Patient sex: M
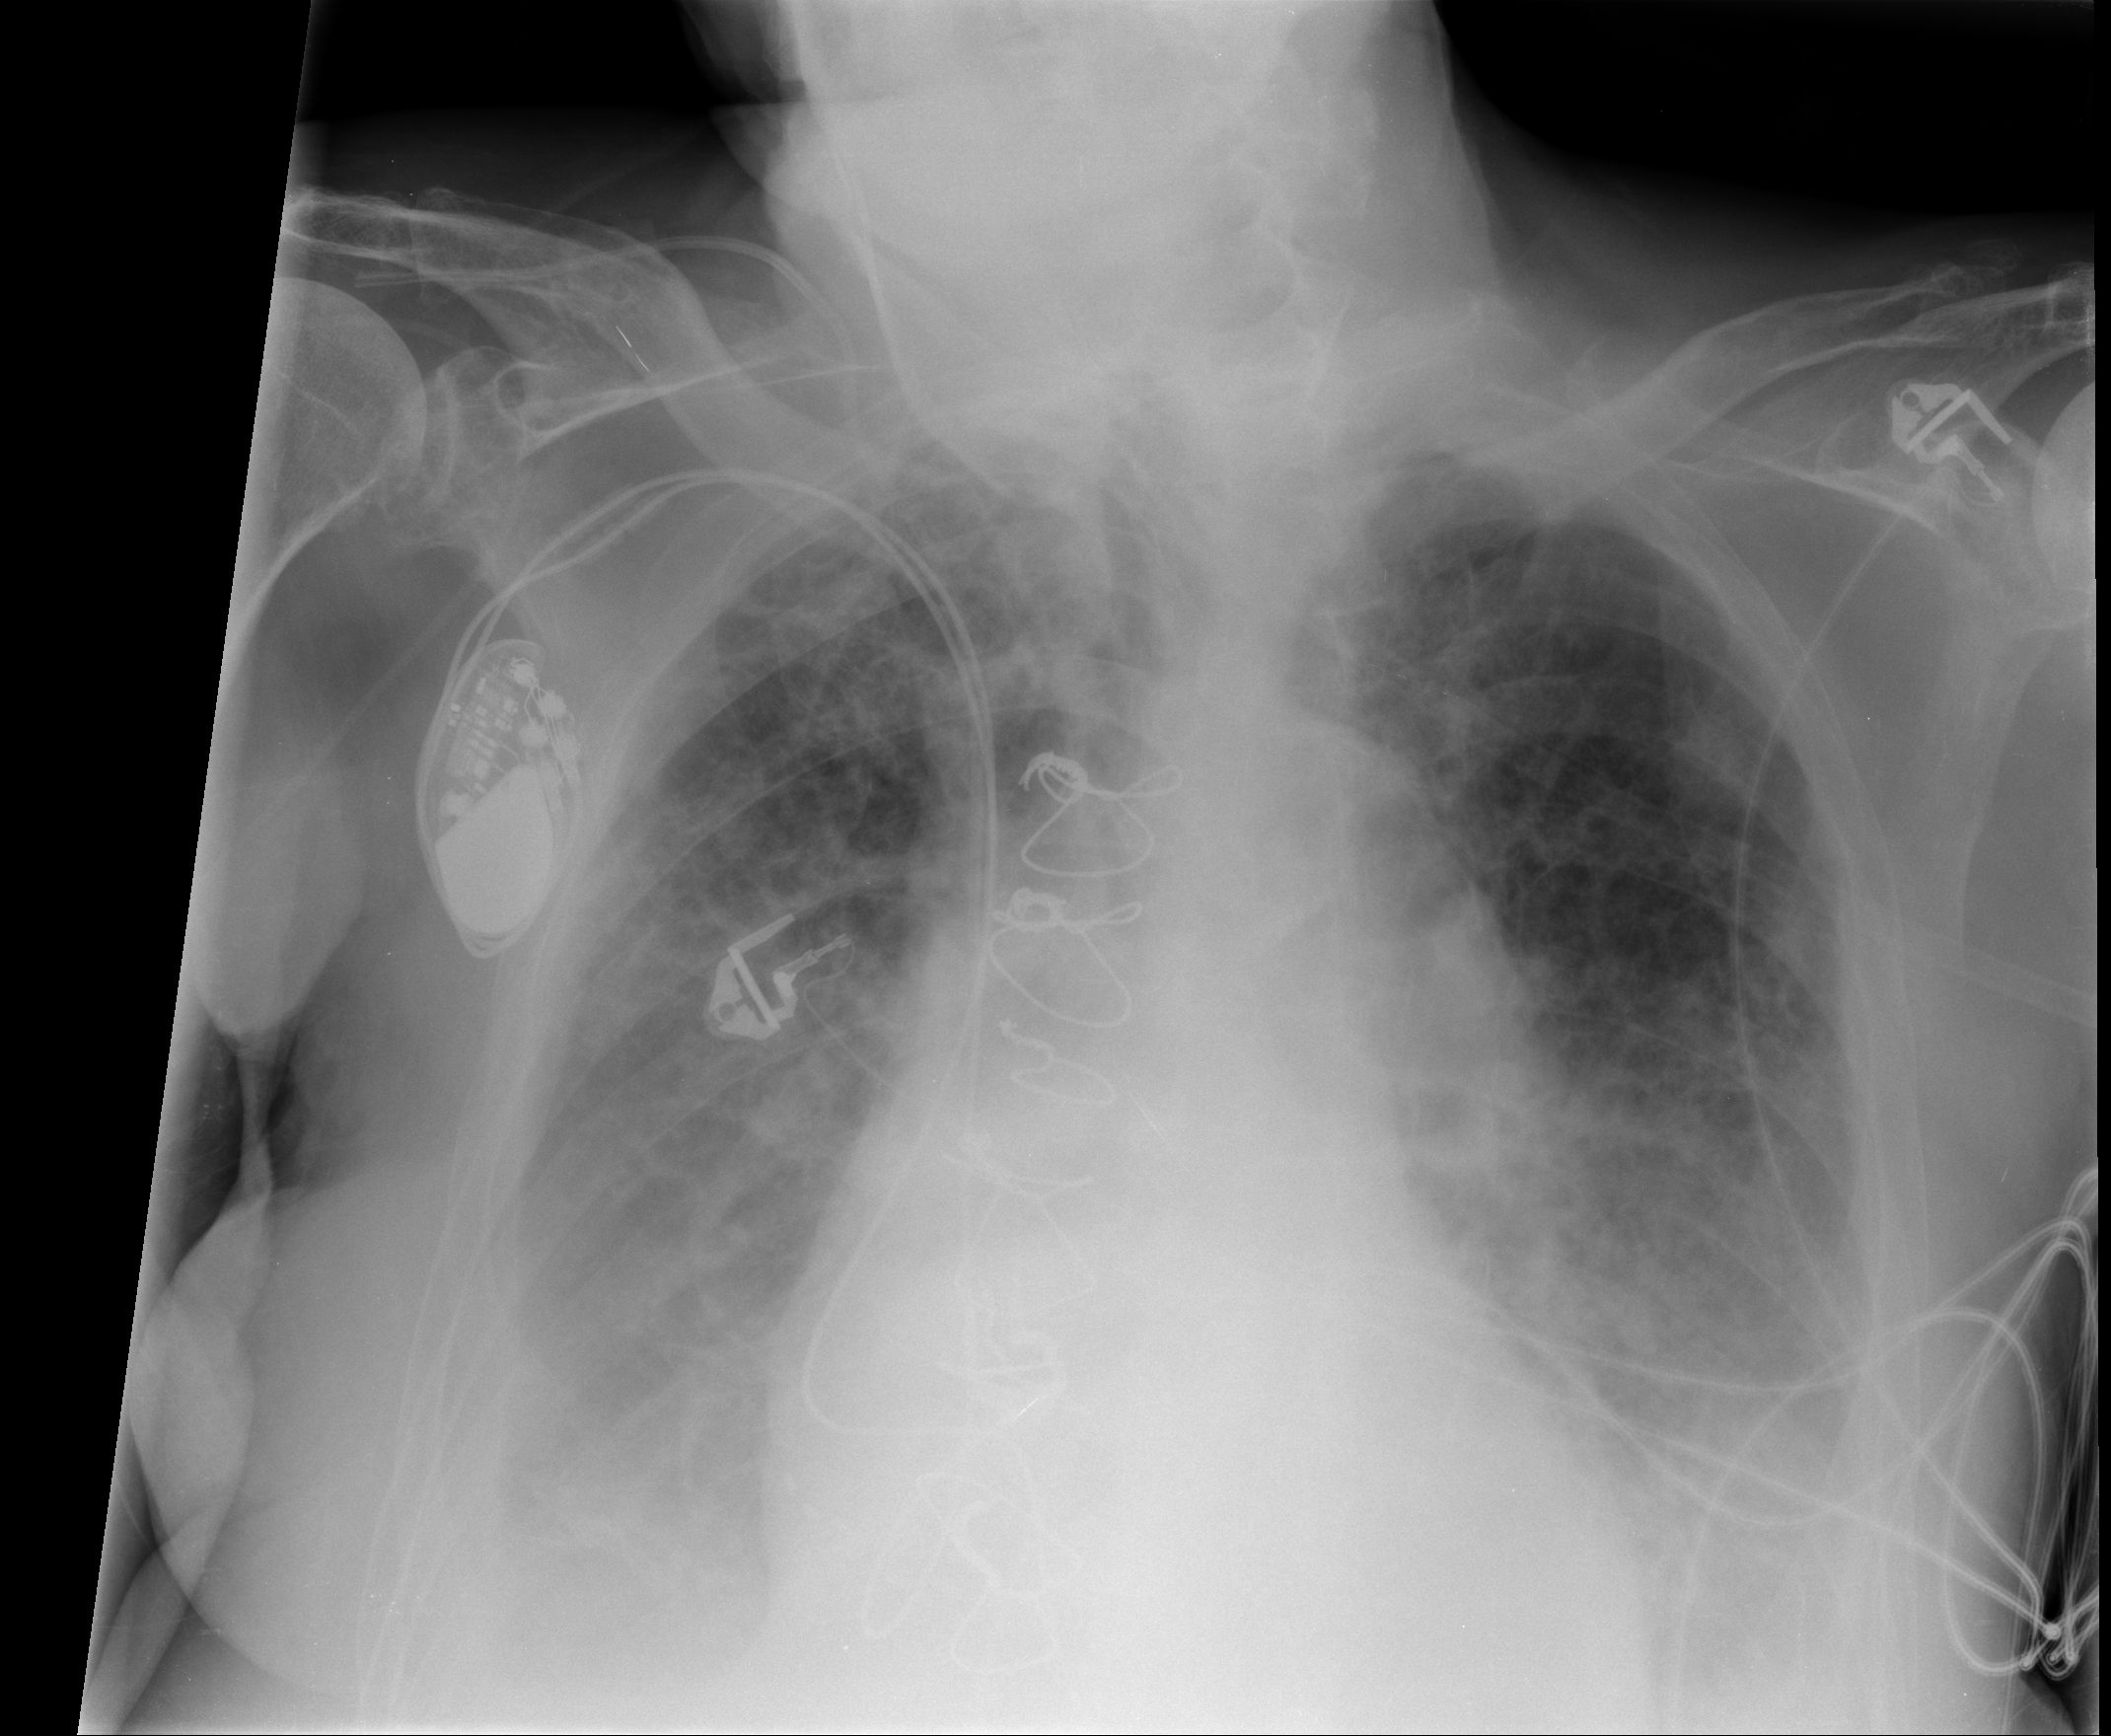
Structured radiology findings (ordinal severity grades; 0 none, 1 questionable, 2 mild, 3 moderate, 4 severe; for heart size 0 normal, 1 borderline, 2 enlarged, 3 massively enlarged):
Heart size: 2
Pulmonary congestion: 2
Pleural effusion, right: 3
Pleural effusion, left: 3
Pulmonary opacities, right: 3
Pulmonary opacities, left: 3
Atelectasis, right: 2
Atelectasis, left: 2